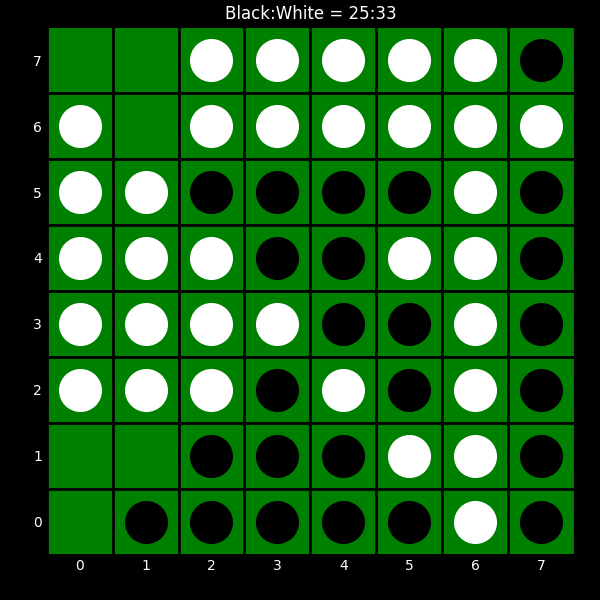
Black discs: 25
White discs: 33